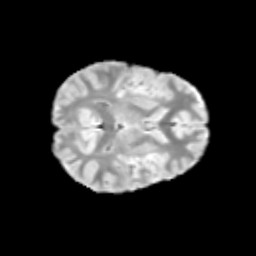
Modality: T2w
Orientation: axial
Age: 9
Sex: male
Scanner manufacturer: siemens
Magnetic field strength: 3 T
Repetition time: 3.8 s
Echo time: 0.07 s